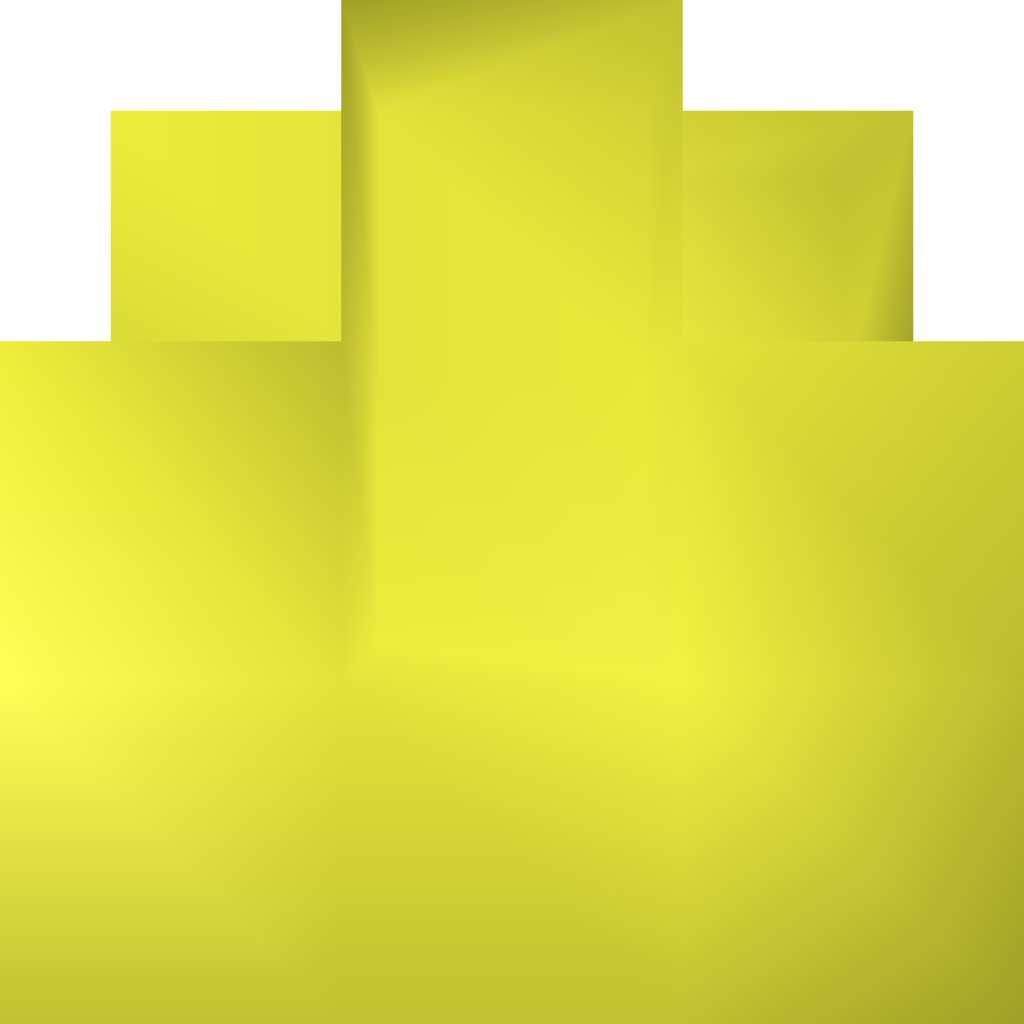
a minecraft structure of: Nether Reactor Light Piece bad low quality